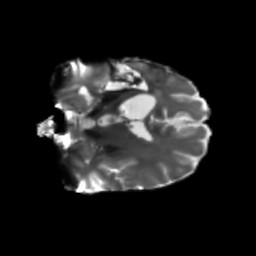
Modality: T2w
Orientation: coronal
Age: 42
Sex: male
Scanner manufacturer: siemens
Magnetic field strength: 3 T
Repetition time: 5.25 s
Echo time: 0.08 s